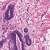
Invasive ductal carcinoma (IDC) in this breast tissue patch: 0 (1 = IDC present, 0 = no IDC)